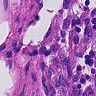
Metastatic tissue present: no